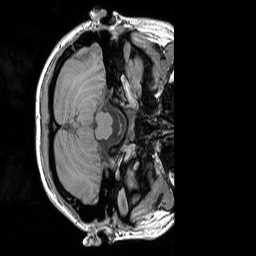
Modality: T1w
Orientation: axial
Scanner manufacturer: siemens
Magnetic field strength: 3 T
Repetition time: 1.83 s
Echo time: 0.00303 s